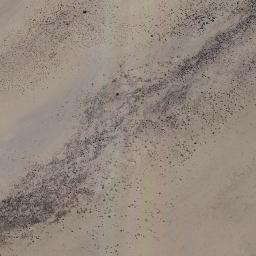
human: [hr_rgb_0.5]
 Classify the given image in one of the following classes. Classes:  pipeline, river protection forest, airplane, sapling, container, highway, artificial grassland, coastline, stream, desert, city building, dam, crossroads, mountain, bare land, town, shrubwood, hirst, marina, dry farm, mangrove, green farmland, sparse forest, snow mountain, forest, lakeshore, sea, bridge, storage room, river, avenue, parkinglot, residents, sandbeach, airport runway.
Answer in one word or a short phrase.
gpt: bare land